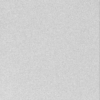
Label: dusty